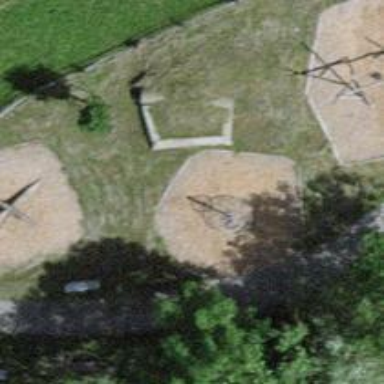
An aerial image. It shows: Playground with specific theme designed for children's enjoyment.